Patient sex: M
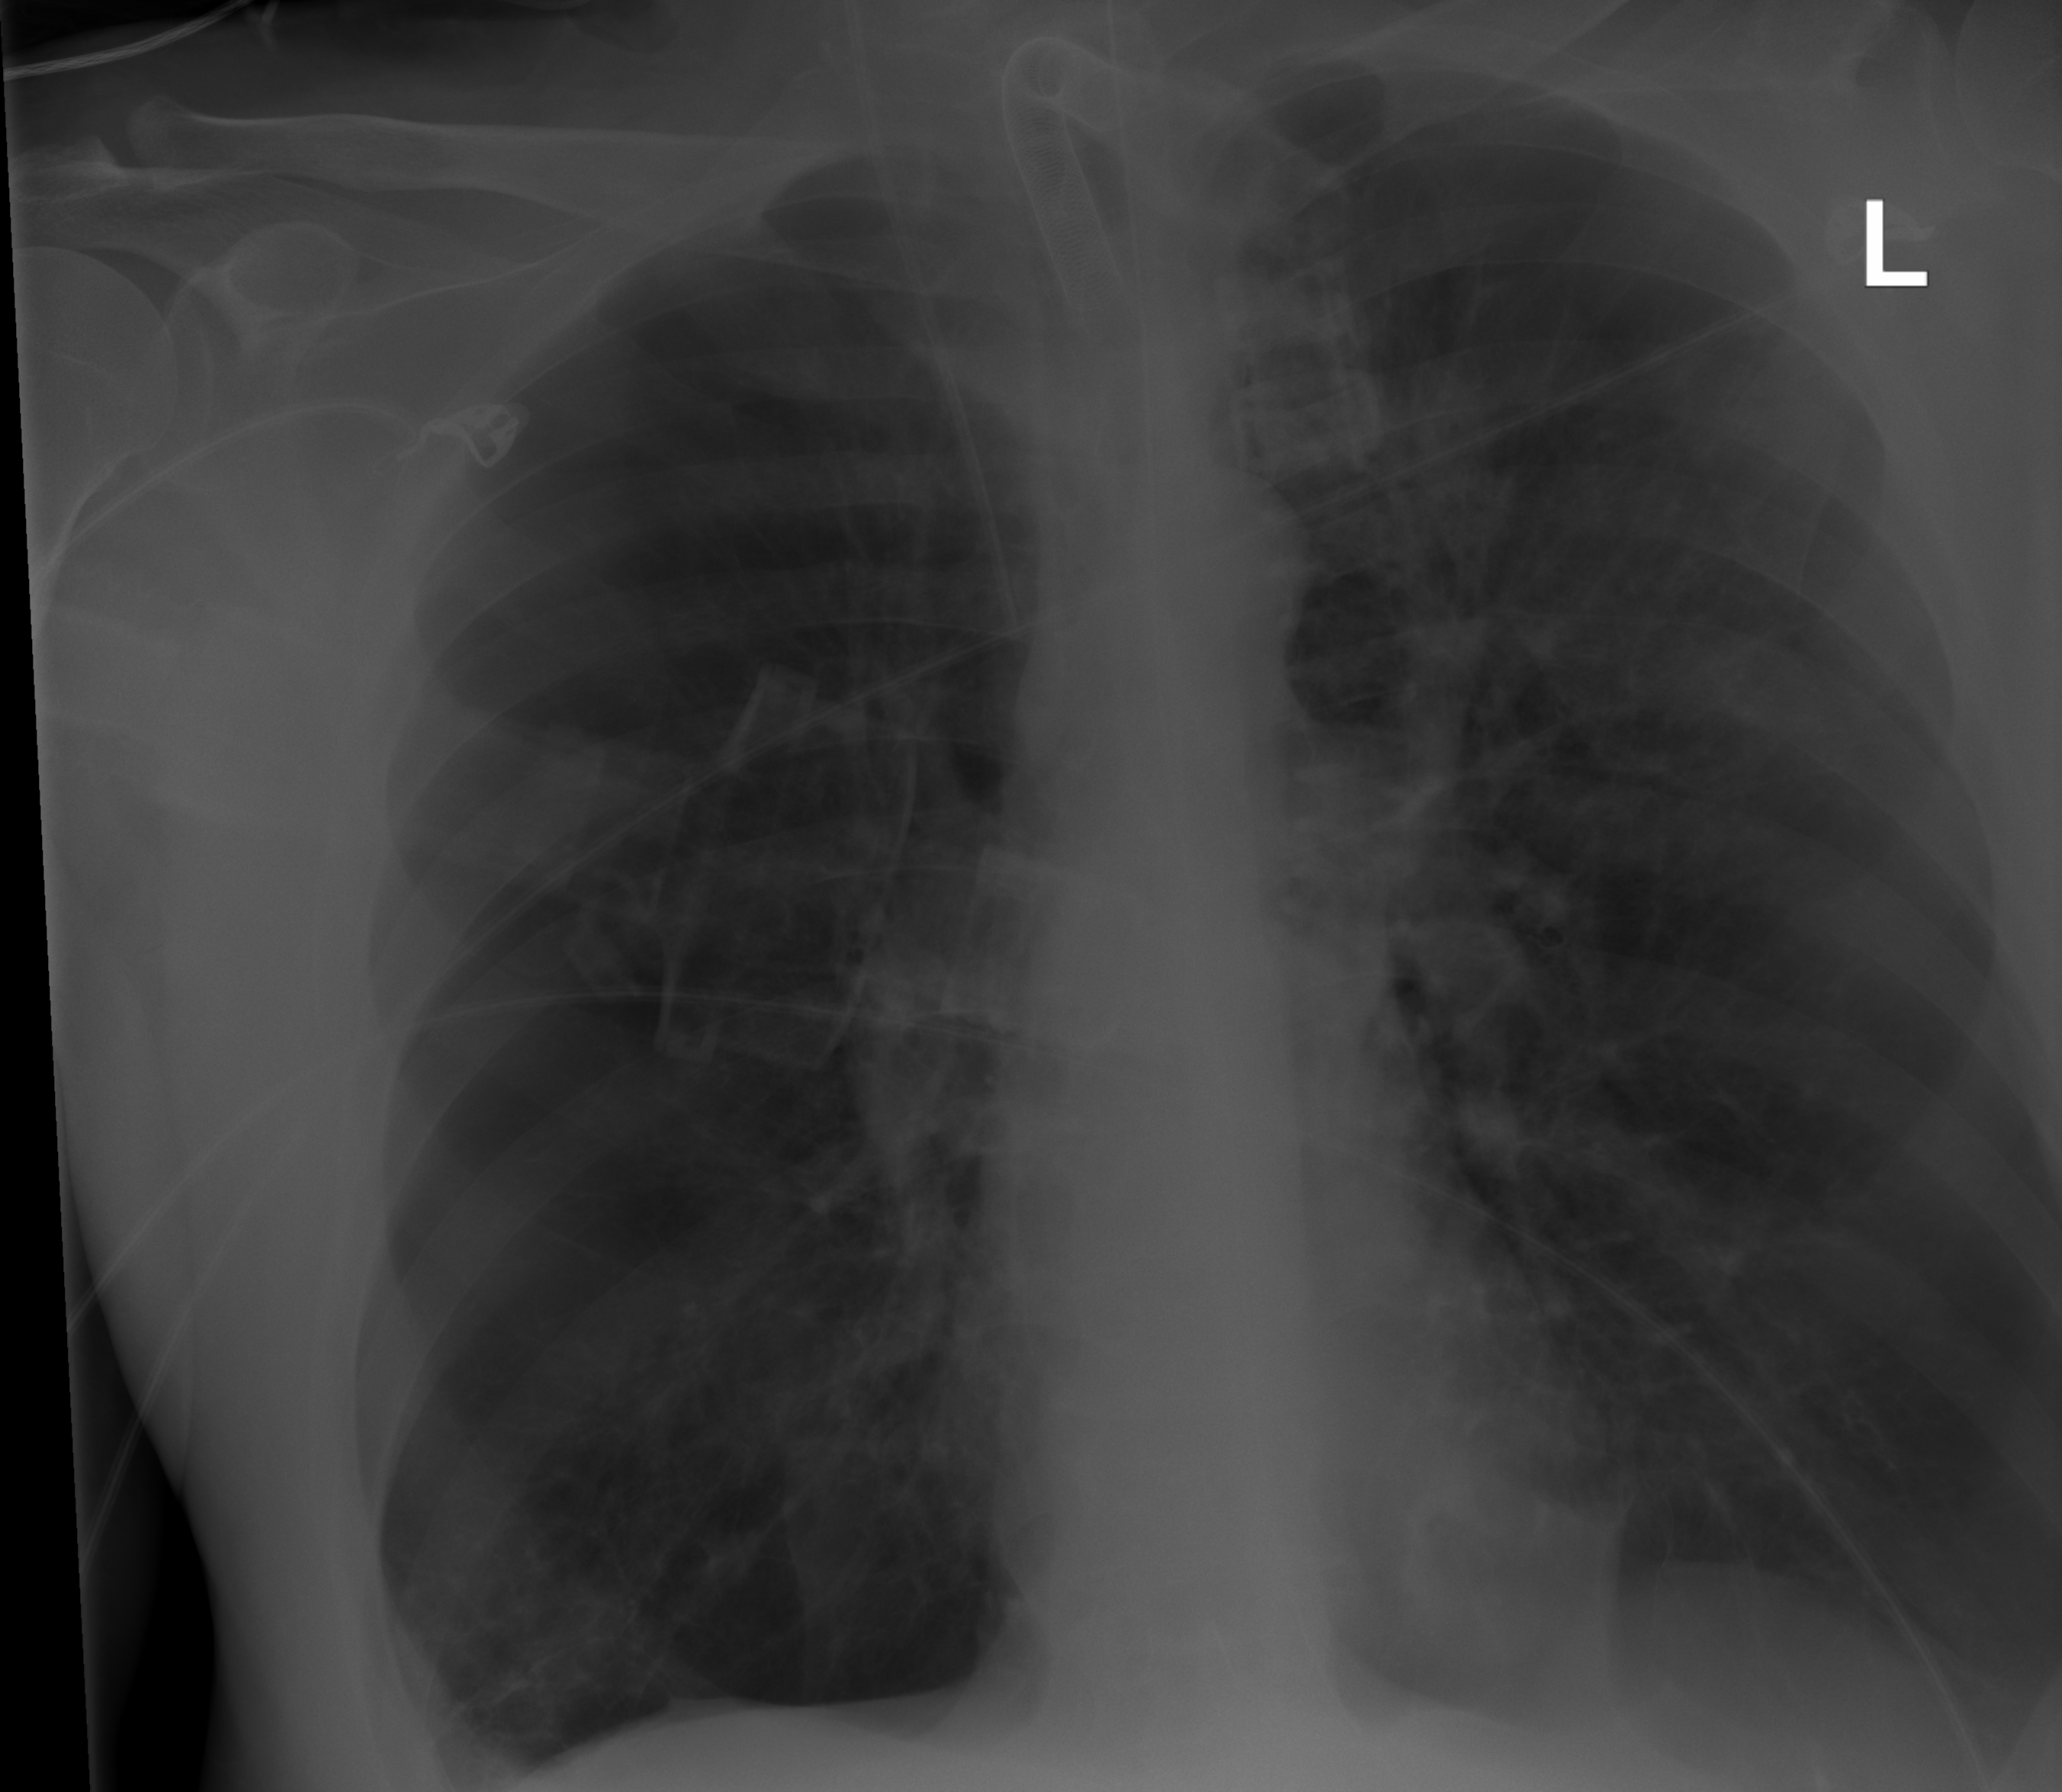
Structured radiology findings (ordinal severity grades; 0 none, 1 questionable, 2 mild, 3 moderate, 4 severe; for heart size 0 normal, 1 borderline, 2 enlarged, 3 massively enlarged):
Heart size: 0
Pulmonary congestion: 0
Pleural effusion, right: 0
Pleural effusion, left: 0
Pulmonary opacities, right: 0
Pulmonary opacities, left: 2
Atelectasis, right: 0
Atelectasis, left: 0